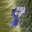
Label: 8